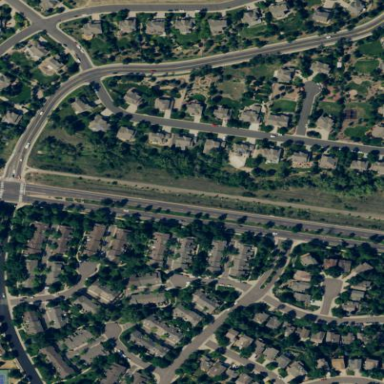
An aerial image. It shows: Residential area consisting of single-family homes.